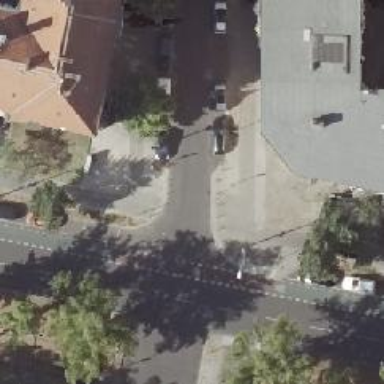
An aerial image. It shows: Residential road with asphalt surface. There are separate sidewalks on both sides.